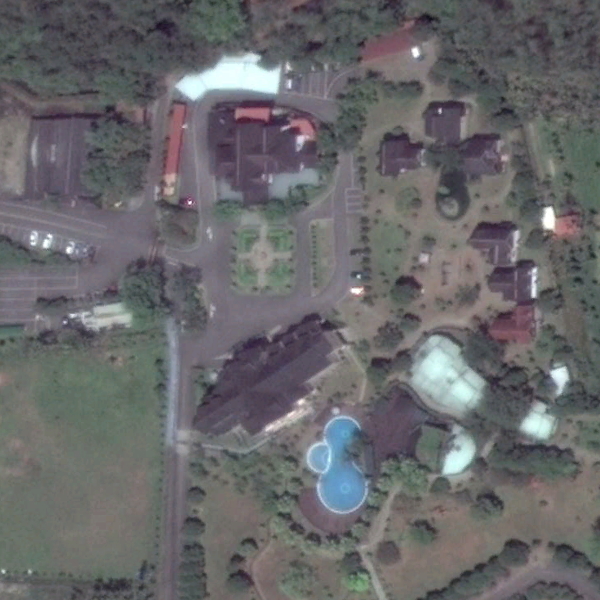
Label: Resort